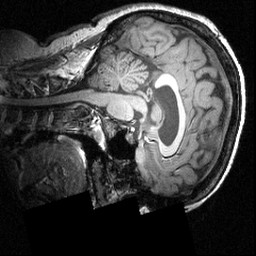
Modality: T1w
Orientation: sagittal
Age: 28
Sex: female
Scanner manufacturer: siemens
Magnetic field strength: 3.951 T
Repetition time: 1.5 s
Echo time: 0.00335 s